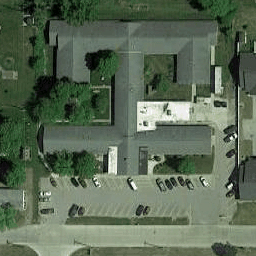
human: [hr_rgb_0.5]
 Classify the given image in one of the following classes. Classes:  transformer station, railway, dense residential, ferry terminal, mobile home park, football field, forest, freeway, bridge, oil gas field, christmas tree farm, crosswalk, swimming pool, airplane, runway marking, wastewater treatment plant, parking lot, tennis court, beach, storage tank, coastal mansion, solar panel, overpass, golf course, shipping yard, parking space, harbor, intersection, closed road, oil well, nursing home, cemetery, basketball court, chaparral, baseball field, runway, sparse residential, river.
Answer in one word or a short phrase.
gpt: nursing home